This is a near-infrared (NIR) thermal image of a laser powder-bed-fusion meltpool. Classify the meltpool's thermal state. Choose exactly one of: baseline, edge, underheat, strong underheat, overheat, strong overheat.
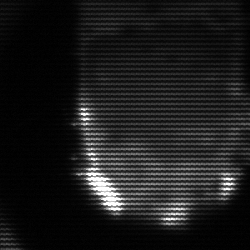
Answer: baseline